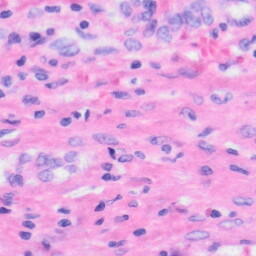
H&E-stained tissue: Liver